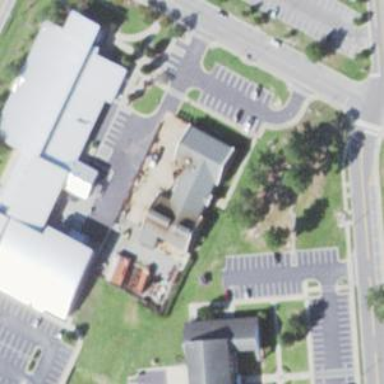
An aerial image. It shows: School building.